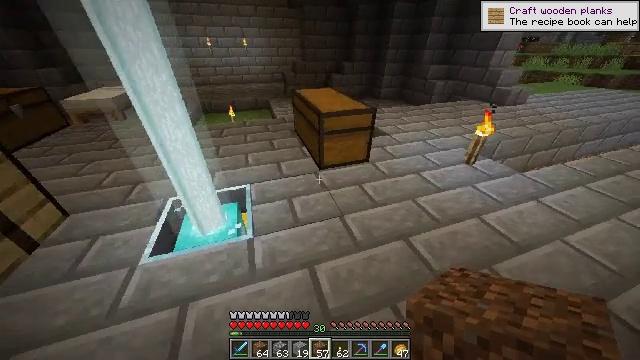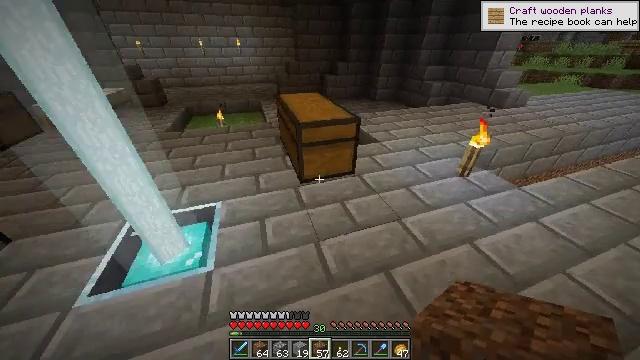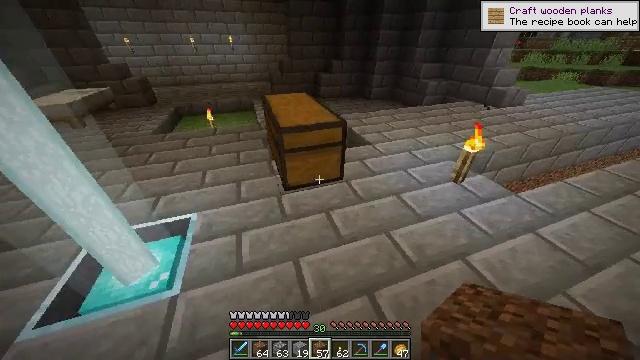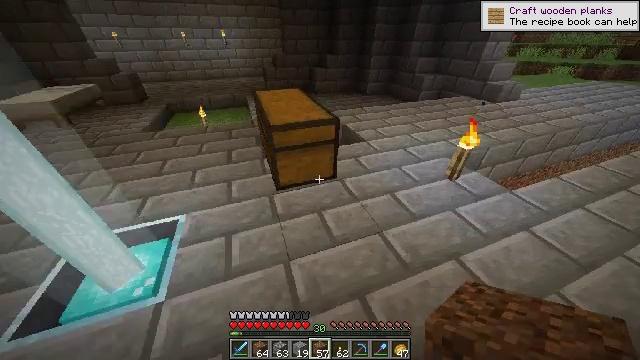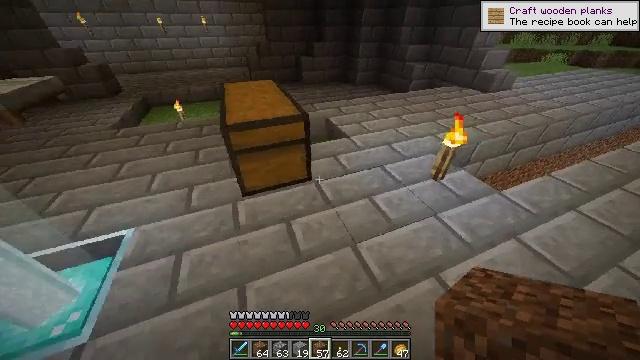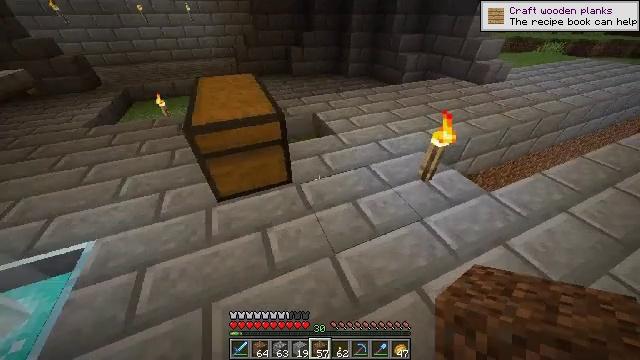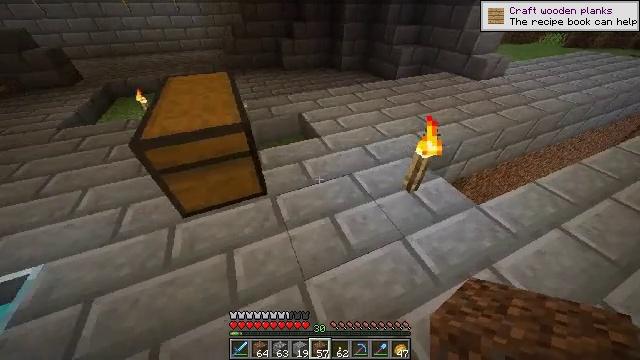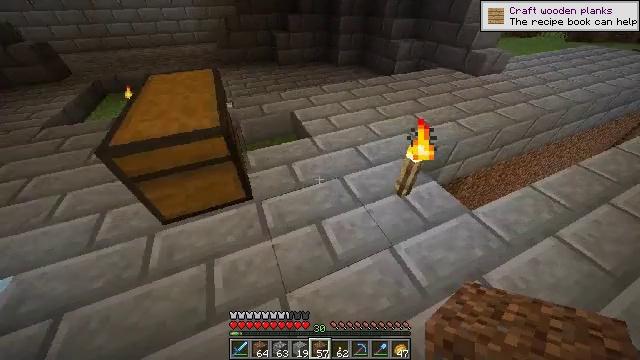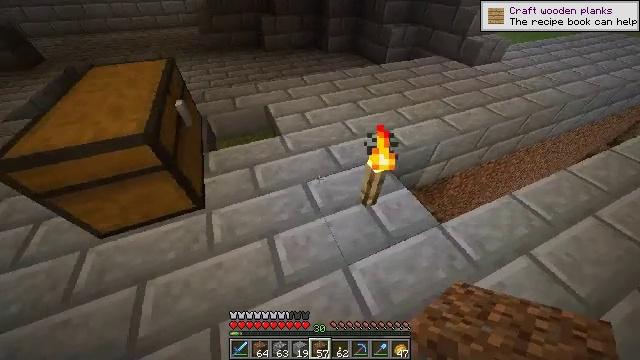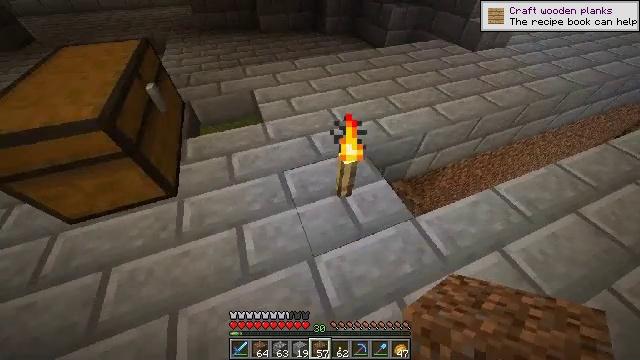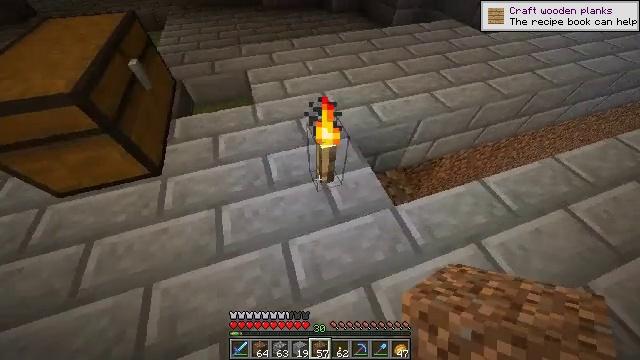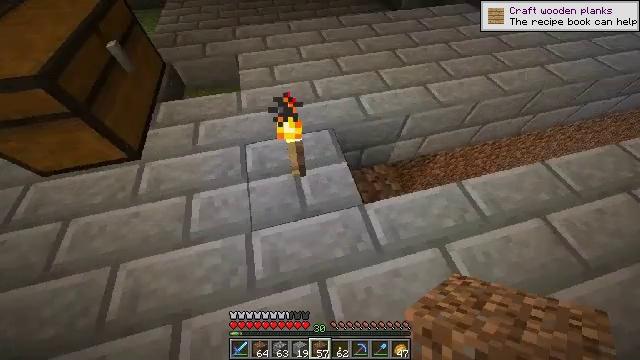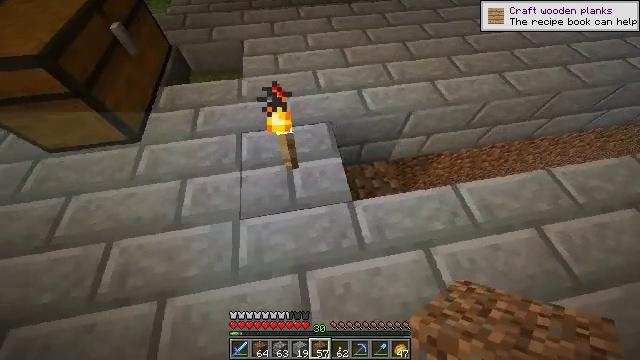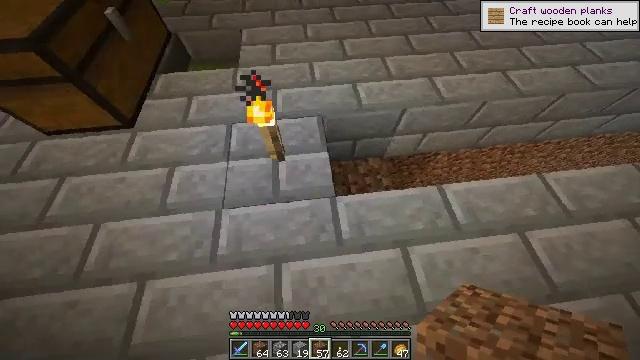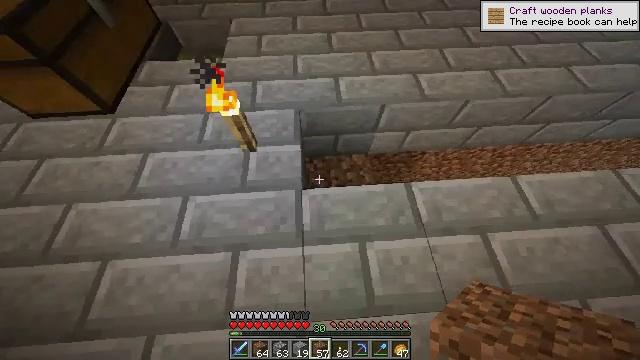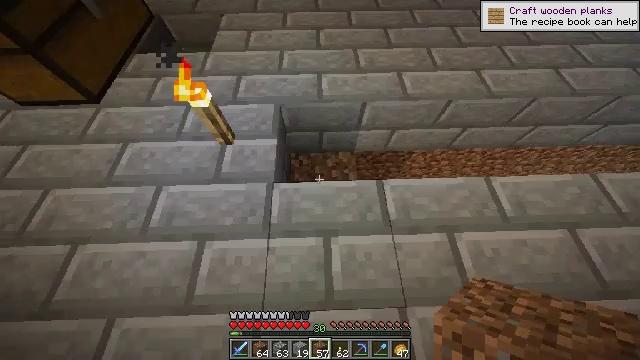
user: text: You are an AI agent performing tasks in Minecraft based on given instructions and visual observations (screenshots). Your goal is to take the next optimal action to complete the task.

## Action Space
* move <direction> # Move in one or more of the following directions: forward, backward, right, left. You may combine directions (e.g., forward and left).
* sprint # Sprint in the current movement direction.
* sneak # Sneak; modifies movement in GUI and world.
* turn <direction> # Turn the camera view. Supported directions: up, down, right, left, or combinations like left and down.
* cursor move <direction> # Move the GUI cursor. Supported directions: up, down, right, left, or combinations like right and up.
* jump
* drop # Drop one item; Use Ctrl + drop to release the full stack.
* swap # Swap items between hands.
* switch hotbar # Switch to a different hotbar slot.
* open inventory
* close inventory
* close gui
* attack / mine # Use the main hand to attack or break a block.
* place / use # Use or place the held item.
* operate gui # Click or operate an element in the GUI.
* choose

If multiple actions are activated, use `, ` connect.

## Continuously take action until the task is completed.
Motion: motion action
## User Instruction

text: Break the stone bricks to collect them.
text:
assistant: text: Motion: move forward and move right
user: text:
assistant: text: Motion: move forward and move right
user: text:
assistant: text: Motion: move forward and move right, turn down
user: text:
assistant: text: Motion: move forward and move right, turn right and down
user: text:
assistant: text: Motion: move forward and move right, turn right and down
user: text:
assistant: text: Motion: move forward and move right, turn down
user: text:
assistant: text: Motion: move forward and move right, turn down
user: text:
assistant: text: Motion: move right, turn down
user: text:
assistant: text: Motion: move right, turn left and down
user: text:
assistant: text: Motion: move right, turn left and down
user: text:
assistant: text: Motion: move right, turn left and down
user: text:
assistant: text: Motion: move right, turn left and down
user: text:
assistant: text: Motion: move right, turn left and down
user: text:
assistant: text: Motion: move right, turn left and down
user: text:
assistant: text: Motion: turn left
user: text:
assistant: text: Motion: turn left
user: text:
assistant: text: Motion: no_op
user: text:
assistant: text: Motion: no_op
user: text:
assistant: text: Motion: no_op
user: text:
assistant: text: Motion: move forward
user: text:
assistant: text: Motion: move forward
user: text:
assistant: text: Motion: move forward
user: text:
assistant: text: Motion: no_op
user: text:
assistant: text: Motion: no_op
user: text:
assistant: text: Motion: no_op
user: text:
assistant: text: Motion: turn down
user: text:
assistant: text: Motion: turn down
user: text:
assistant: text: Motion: turn down
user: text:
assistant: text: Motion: no_op
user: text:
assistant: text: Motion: no_op